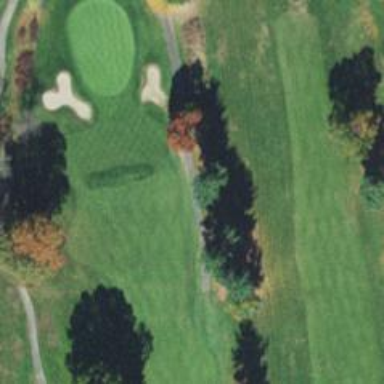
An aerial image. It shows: Path for golf carts.